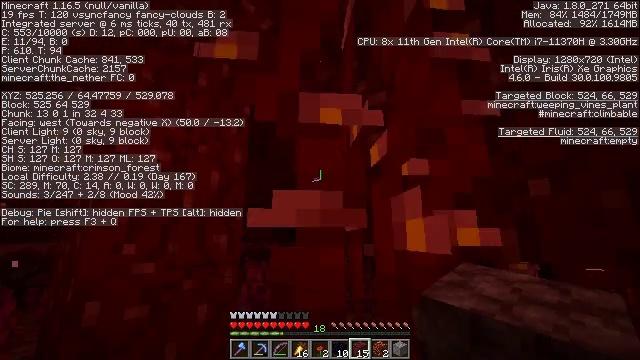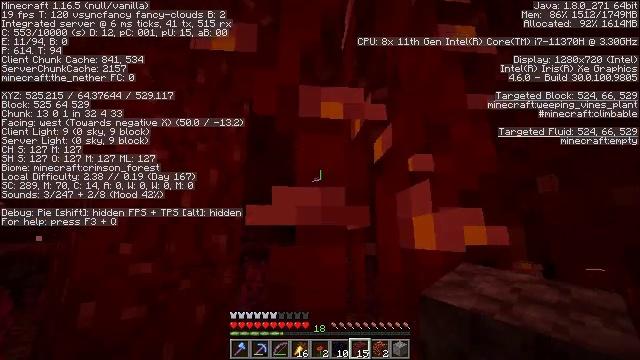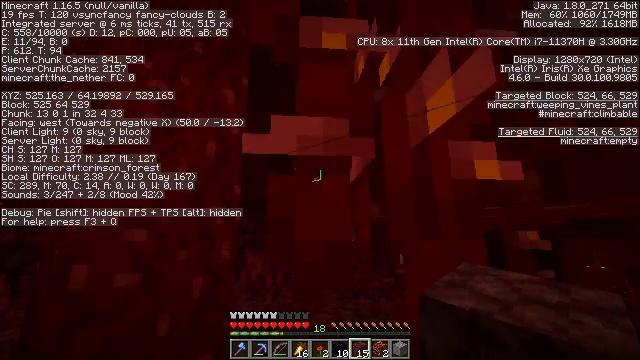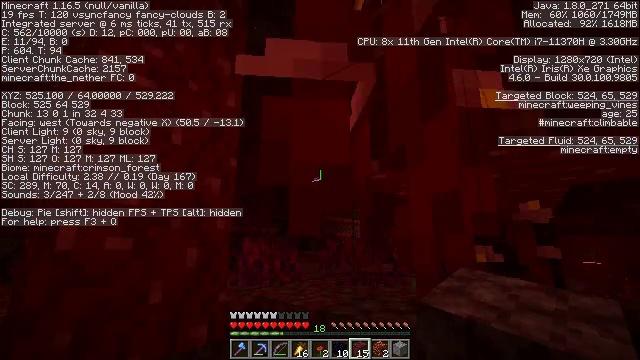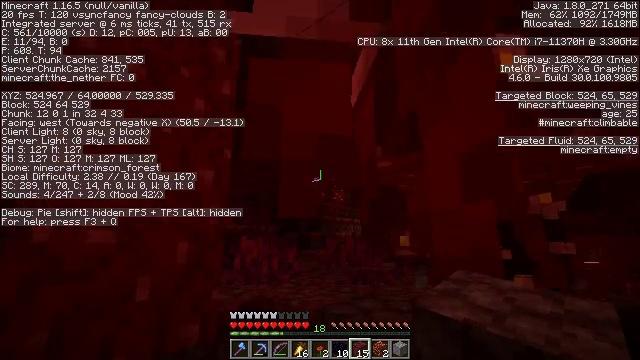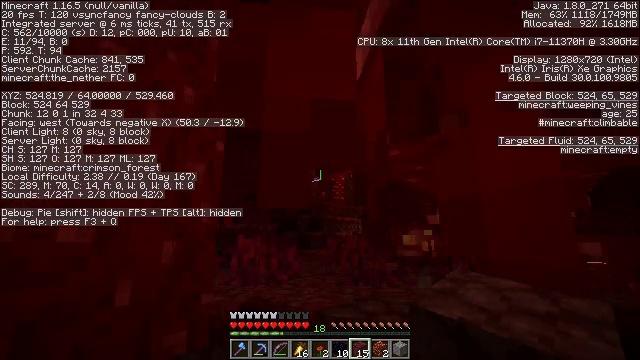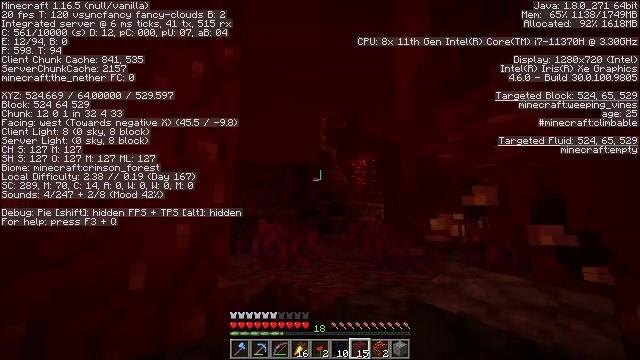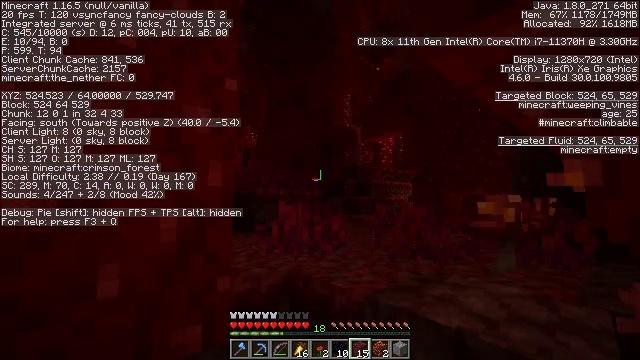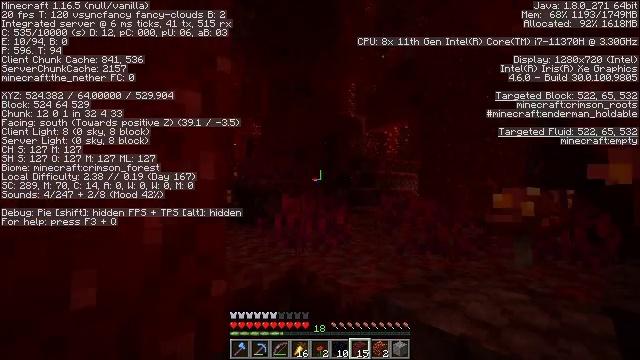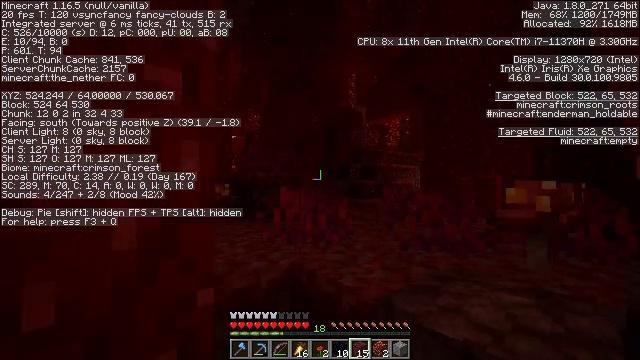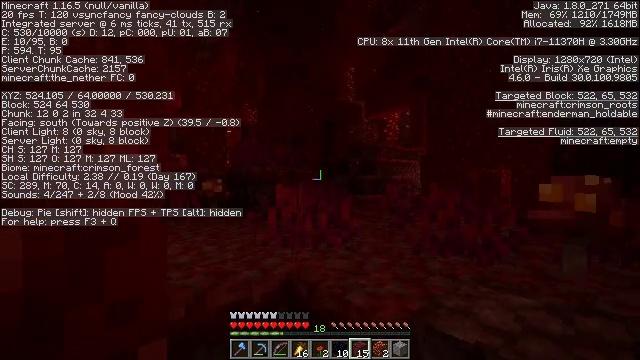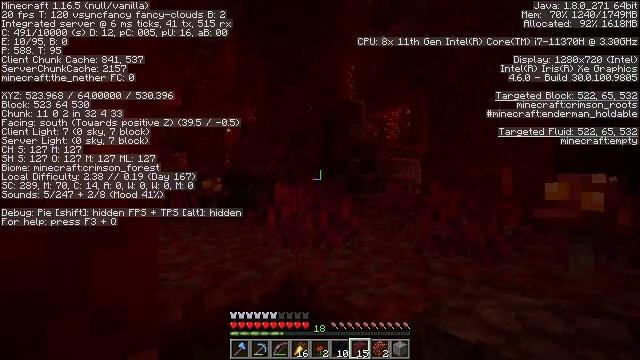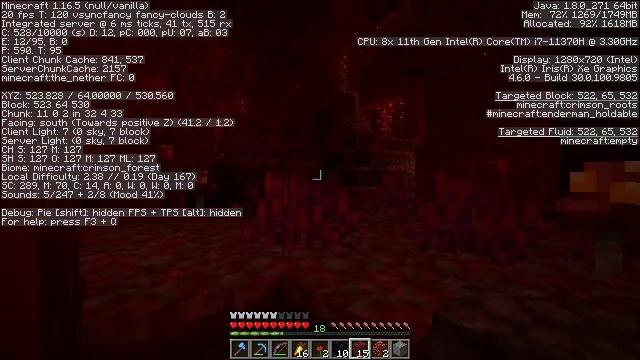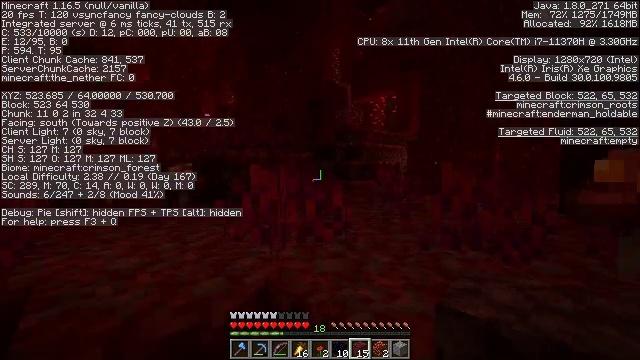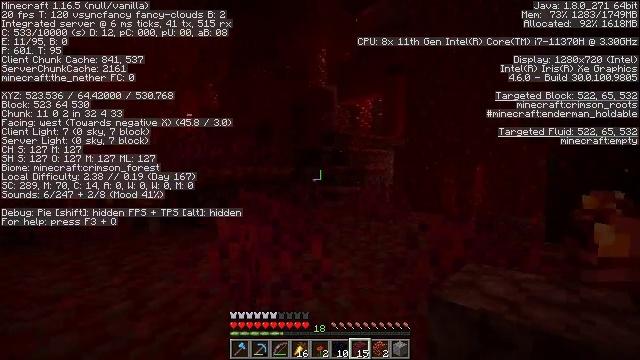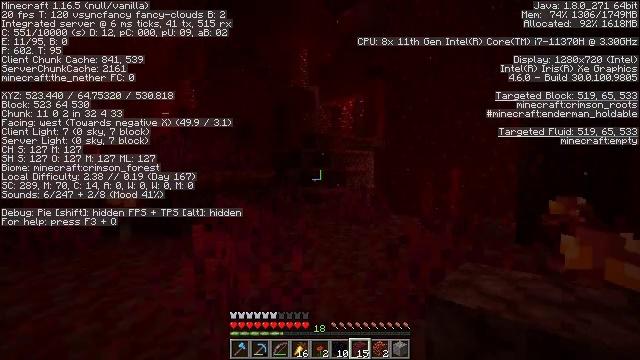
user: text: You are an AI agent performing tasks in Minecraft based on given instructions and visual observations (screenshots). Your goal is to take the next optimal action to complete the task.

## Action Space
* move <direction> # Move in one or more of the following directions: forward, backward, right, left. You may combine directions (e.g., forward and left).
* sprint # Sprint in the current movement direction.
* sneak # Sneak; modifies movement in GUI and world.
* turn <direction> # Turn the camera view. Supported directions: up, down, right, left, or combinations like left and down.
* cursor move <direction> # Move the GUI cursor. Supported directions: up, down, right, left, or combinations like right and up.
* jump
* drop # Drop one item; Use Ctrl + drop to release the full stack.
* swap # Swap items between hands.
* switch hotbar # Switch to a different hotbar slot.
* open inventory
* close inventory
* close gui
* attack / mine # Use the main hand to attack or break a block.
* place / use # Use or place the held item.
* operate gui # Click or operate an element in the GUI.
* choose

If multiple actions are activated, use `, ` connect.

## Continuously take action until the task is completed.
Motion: motion action
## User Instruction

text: Break the nether wart block with a tool.
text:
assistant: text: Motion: move forward, jump
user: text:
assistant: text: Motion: move forward, jump
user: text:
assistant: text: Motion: move forward, jump
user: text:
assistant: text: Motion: move forward
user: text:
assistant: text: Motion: move forward
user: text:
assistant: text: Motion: move forward, turn left and down
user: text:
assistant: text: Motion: move forward, turn left and down
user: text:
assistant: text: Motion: move forward, turn down
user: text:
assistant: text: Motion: move forward, turn down
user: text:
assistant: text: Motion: move forward, turn down
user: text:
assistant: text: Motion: move forward
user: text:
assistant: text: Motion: move forward, turn right and down
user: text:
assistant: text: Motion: move forward, turn right and down
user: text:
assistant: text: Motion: move forward, sprint, turn right, jump
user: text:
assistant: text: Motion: move forward, sprint, turn right, jump
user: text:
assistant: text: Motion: move forward, sprint, jump
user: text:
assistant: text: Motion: move forward, sprint, turn right and up, jump
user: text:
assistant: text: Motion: move forward, sprint, jump
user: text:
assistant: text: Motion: move forward, sprint, jump
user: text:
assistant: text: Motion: move forward, sprint, jump
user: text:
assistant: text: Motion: move forward, sprint
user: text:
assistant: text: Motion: move forward, sprint, turn down
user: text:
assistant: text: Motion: move forward, sprint, turn down
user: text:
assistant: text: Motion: move forward, sprint
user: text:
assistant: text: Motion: move forward, sprint, turn down
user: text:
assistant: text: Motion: move forward and move left, sprint, turn down
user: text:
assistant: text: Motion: move forward and move left, sprint, turn down
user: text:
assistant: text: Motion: move forward and move left, sprint, turn down
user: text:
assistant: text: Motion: move forward, sprint
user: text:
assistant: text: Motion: move forward, sprint